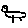
Label: cat